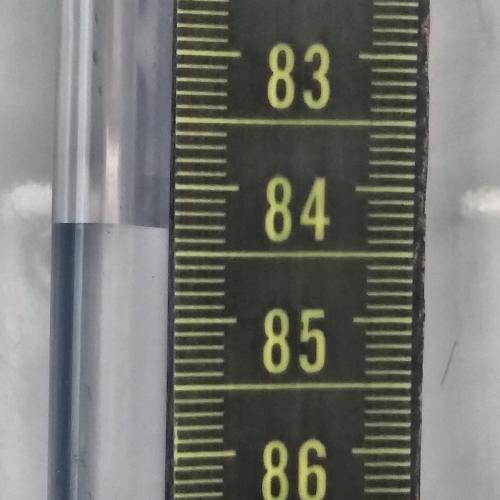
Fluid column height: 84.3 cm